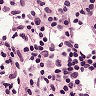
Metastatic tissue present: no